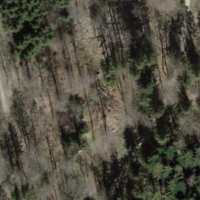
EUNIS habitat code: 44
Species observed at this site:
Aegopodium podagraria